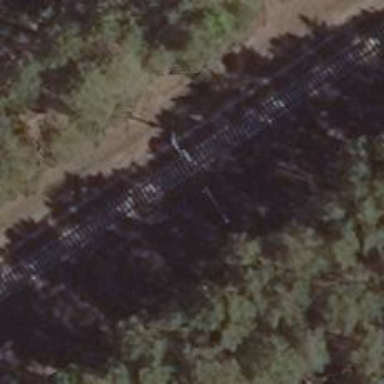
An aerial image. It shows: Milestone along the railway track with catenary mast.